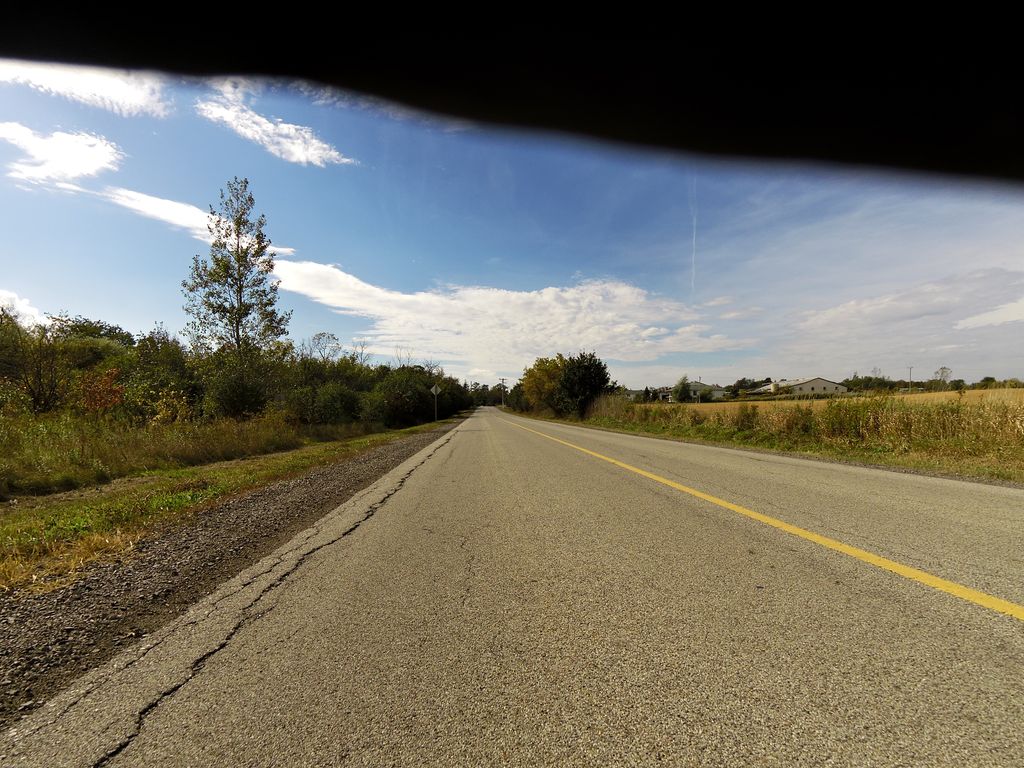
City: hamilton